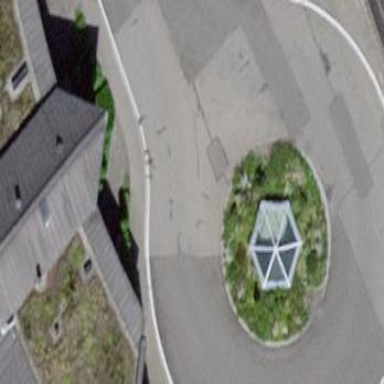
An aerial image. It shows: Residential road with roundabout.